三年级 · 组合数学
一公司需要将下面的货物从厦门运往福州, 现在有两辆载质量 3 吨的货车, 怎样装货才能将这些货物一次运走?

1200 千克

800 千克

1500 千克

700 千克

1000 千克
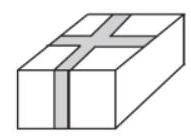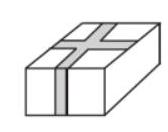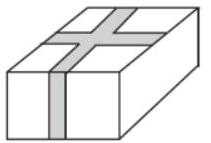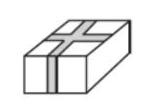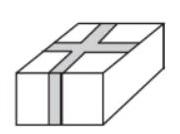
答案: : $1200+1000=2200$ (千克)

$800+1500+700=3000$ (千克)

3 吨 $=3000$ 千克

$2200<3000=3000$

答：一辆车装重 1200 千克和 1000 千克的货物, 另一辆车装重 800 千克、 1500 千克和 700 千克的货物，可以将这些货物一次运走。